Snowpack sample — Snodgrass Mountain, Crested Butte, Colorado (2/4/25, 12:06 PM MST)
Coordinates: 38.923, -106.968
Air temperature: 35 °F
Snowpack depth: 80 cm
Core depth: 20 cm
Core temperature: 33.8 °F
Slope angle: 14°, slope face: 78°
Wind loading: low
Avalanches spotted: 0
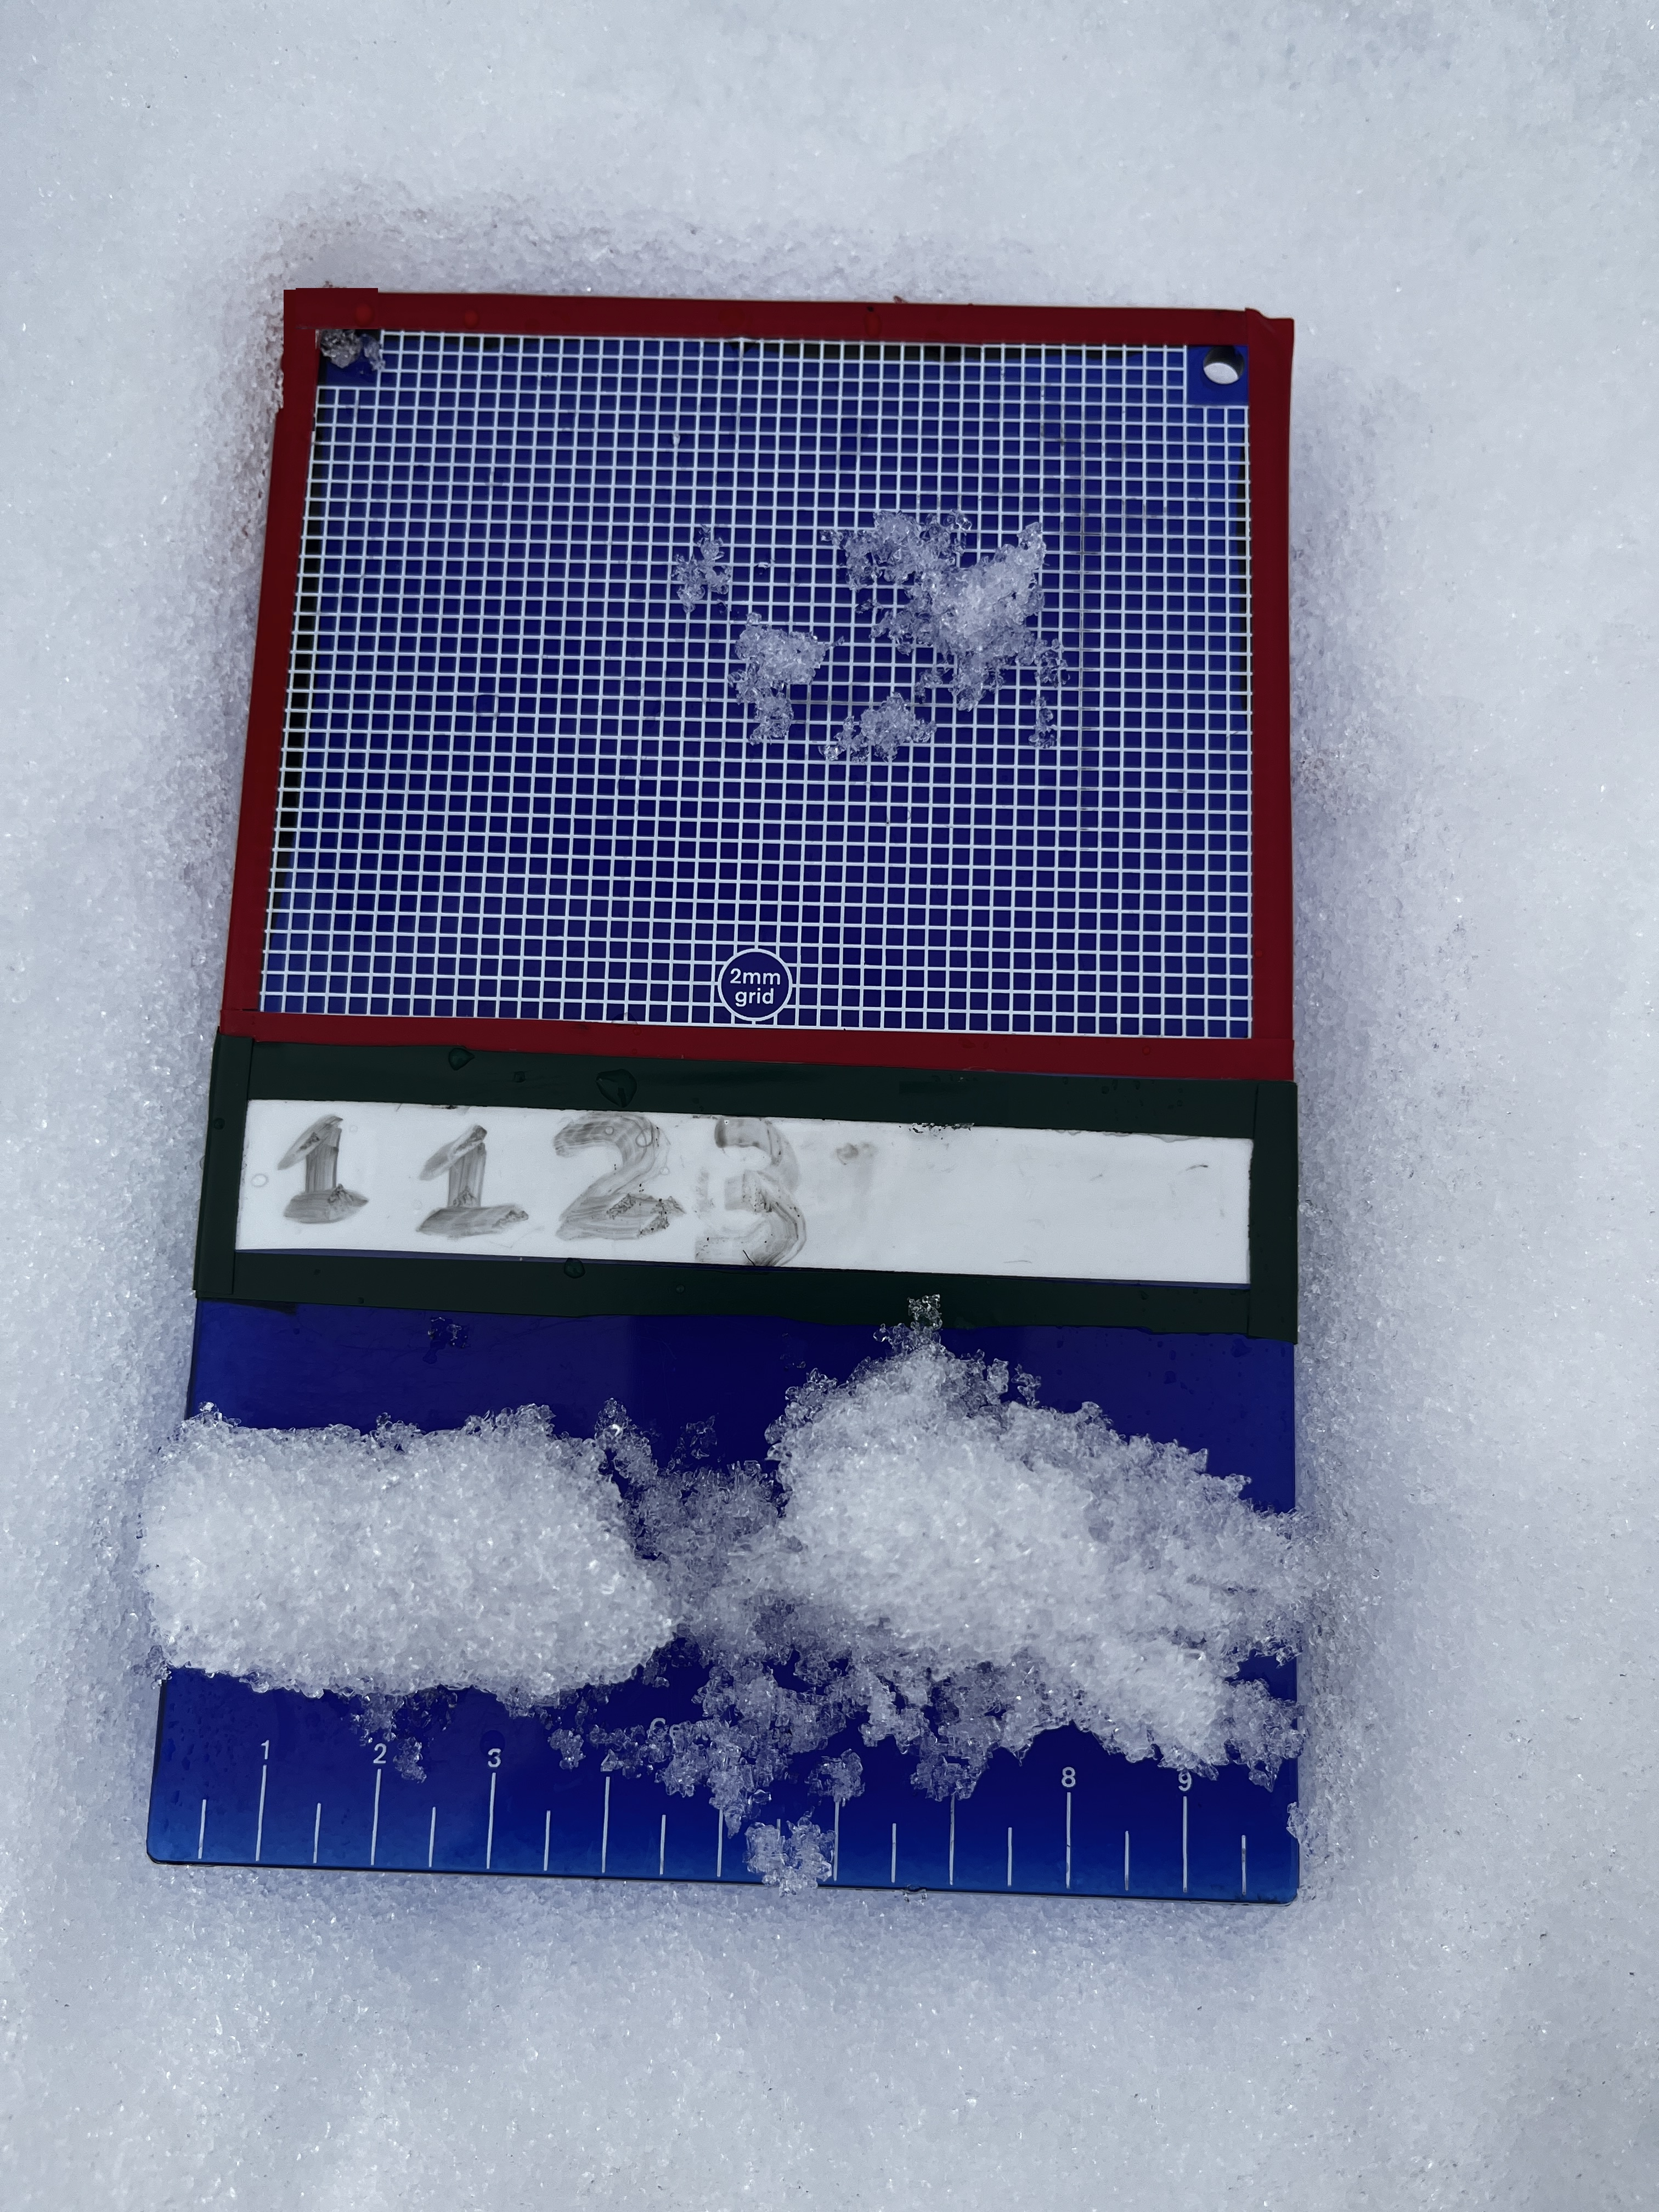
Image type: crystal_card
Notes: No avalanches nearby, unusually warm weather for the last month reported by residents, Collected 25 yards from treeline